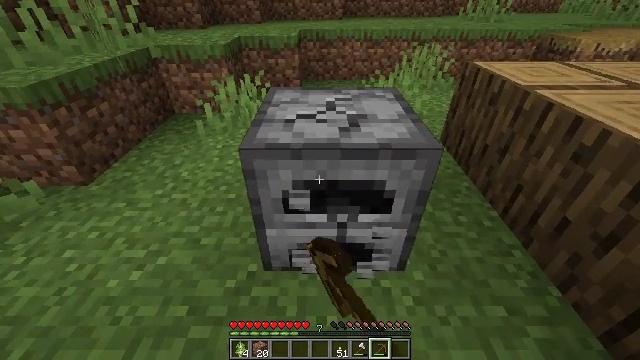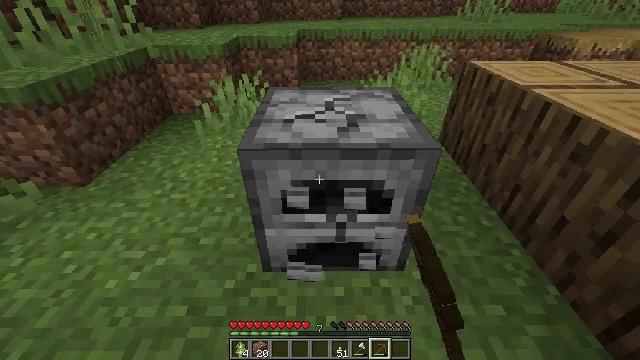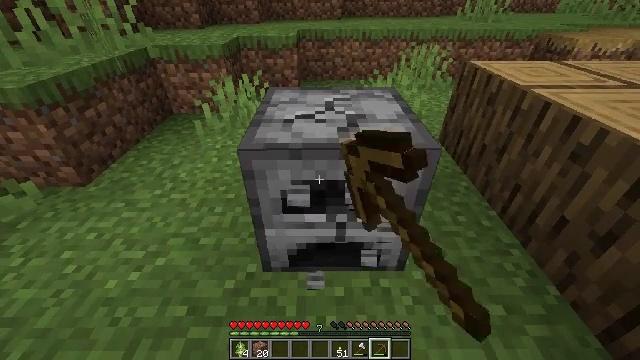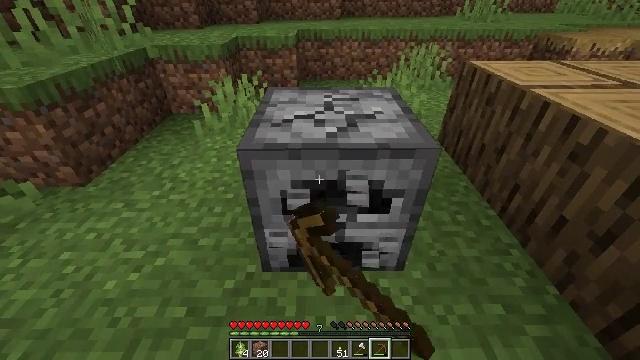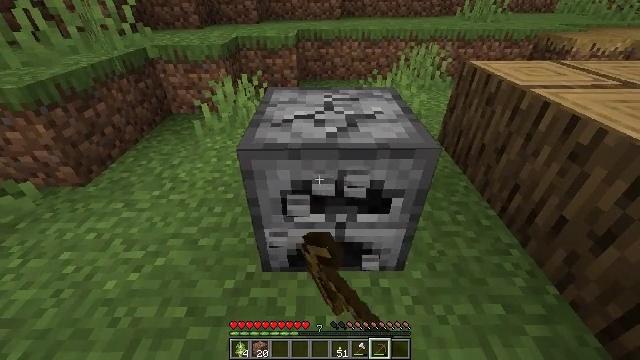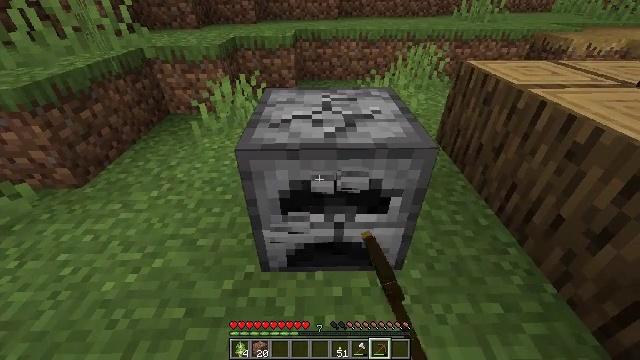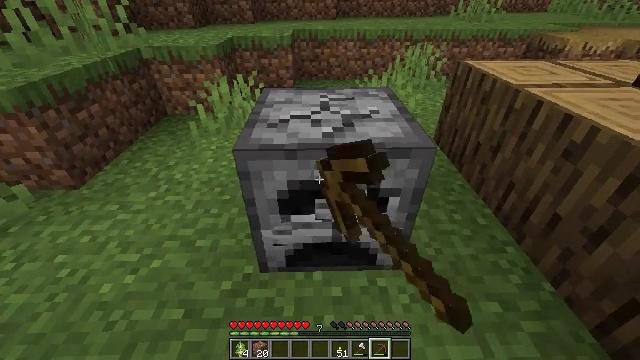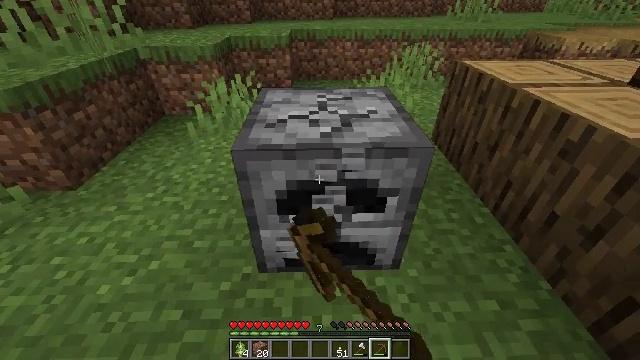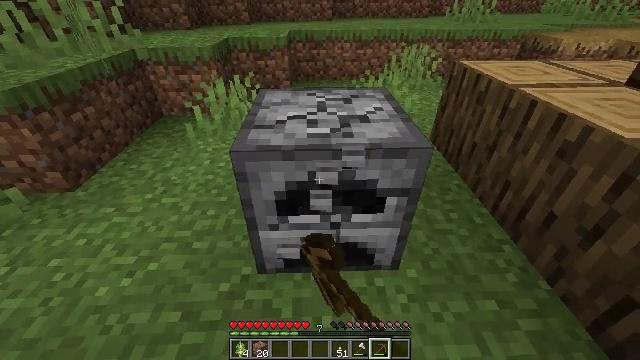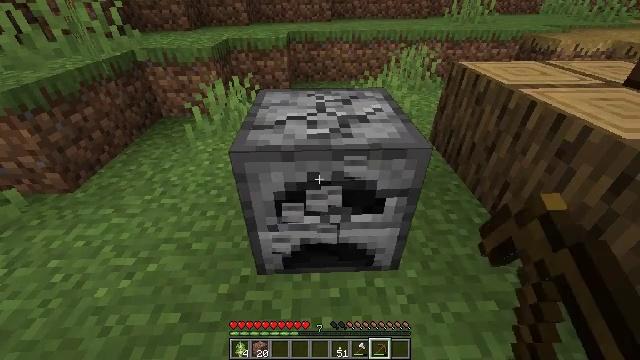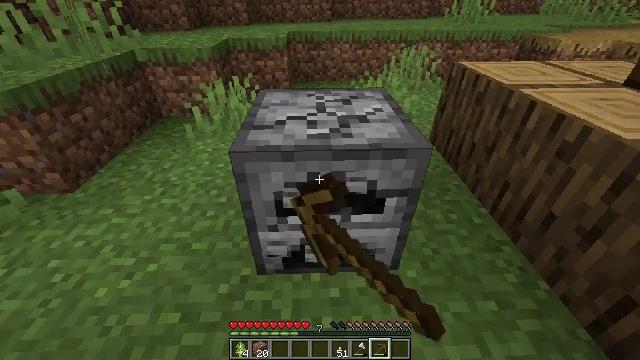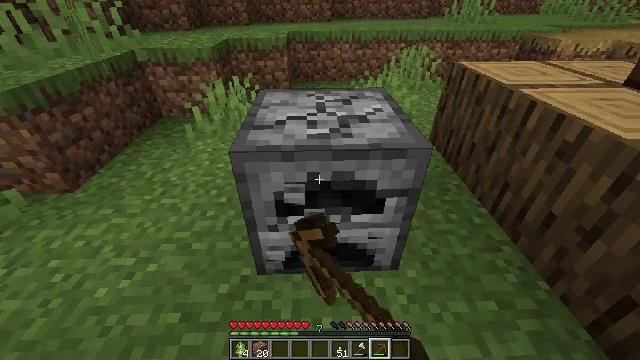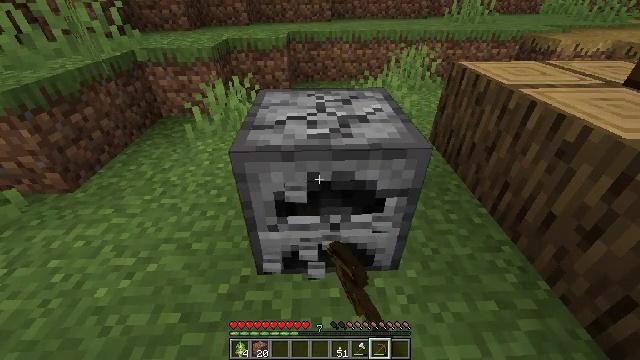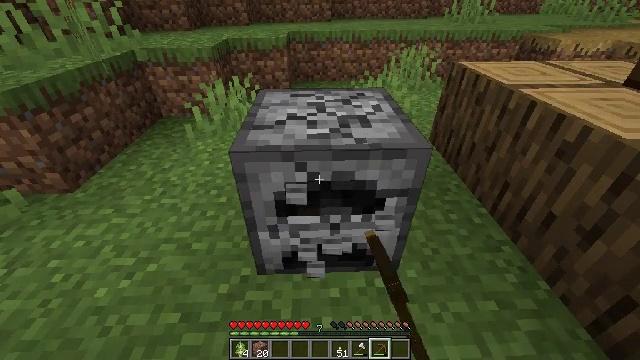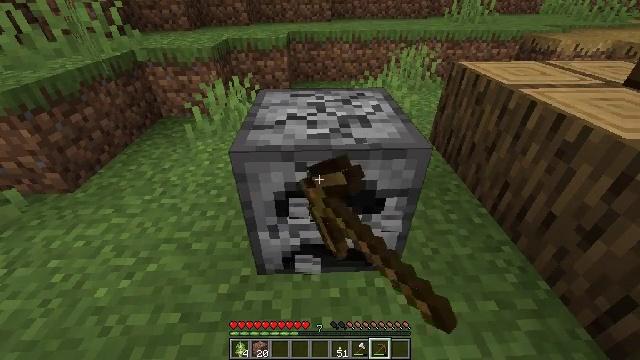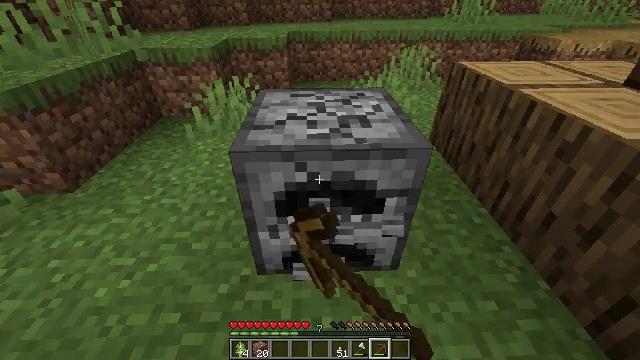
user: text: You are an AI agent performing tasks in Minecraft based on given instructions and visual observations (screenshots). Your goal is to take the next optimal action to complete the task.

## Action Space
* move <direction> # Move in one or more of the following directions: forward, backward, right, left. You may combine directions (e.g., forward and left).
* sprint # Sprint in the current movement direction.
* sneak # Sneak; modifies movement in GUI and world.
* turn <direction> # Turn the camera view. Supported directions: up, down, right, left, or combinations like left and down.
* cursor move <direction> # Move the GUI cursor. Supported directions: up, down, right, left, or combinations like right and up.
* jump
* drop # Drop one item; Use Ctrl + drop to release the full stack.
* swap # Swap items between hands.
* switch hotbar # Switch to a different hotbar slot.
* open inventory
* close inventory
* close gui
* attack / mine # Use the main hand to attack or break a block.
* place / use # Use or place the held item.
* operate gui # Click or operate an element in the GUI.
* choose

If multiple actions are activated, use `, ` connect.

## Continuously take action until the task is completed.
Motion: motion action
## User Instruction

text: Reclaim the furnace for later use.
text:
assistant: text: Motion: attack / mine
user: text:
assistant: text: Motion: attack / mine
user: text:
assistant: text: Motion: attack / mine
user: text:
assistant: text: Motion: attack / mine
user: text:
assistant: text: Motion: attack / mine
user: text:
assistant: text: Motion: attack / mine
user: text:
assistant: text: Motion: attack / mine
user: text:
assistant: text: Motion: attack / mine
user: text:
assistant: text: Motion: attack / mine
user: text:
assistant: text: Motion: attack / mine
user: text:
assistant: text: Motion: attack / mine
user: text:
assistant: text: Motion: attack / mine
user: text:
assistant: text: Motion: attack / mine
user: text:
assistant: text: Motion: attack / mine
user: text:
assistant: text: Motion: attack / mine
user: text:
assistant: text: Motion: attack / mine
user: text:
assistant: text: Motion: attack / mine
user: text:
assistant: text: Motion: attack / mine
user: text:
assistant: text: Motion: attack / mine
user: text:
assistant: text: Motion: attack / mine
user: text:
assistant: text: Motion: attack / mine
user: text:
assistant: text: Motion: attack / mine
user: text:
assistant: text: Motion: attack / mine
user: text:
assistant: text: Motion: attack / mine
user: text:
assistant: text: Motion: attack / mine
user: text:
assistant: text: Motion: attack / mine
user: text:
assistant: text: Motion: attack / mine
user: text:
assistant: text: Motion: attack / mine
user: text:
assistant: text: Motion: attack / mine
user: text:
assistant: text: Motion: attack / mine